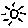
Label: sun